Question: Hi I am profiling my application with Instruments in order to
Find how much memory my Application is using.
I am downloading a file of around 100MB . and I am getting some strange data in instruments which i am unable to understand.
Can anyone help me understand the data shown by Instruments. (refer to Screenshot)
and How much memory my application is using in real ? (I am using iOS 7).

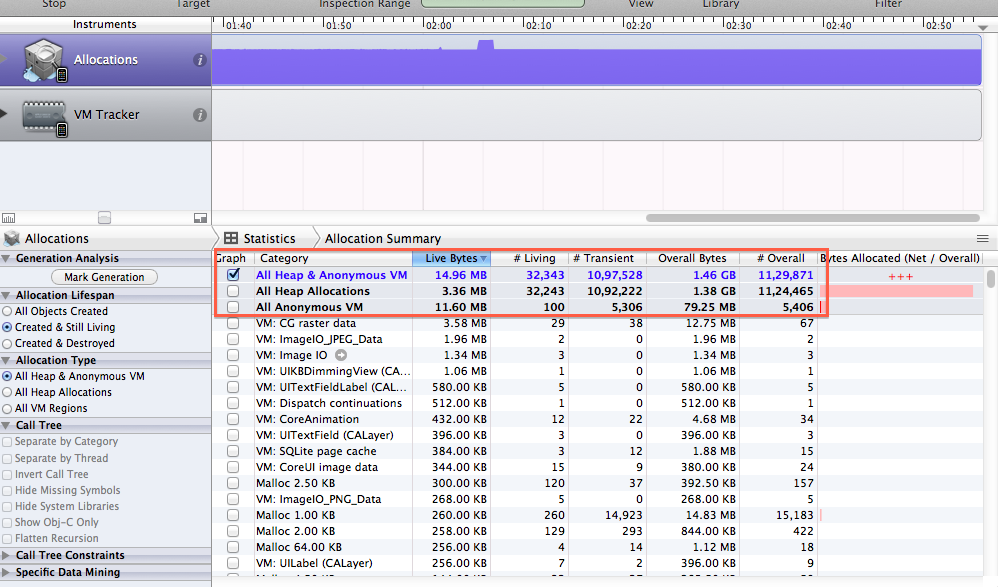
Answer: Focus on the Live Bytes column for All Heap Allocations to see how much memory your application is using. You cannot control your application's Anonymous VM size.
In your screenshot the Live Bytes column for All Heap Allocations is 3.36 MB, which is good. The Live Bytes column measures the amount of memory your application is currently using, but it does not include any allocated memory for OpenGL ES textures. You should also profile your application with the Memory Monitor instrument to determine how much memory your application is using.
To use the Memory Monitor instrument, click the Library button in the toolbar to get a list of available instruments. Drag the Memory Monitor instrument to the instrument list on the left side of the trace document window (Allocations and VM Tracker in your screenshot). Alternatively, you can choose the Activity Monitor template, click the Info button for the Activity Monitor instrument, and click the Configure button to tell the Activity Monitor instrument to list the physical memory used.